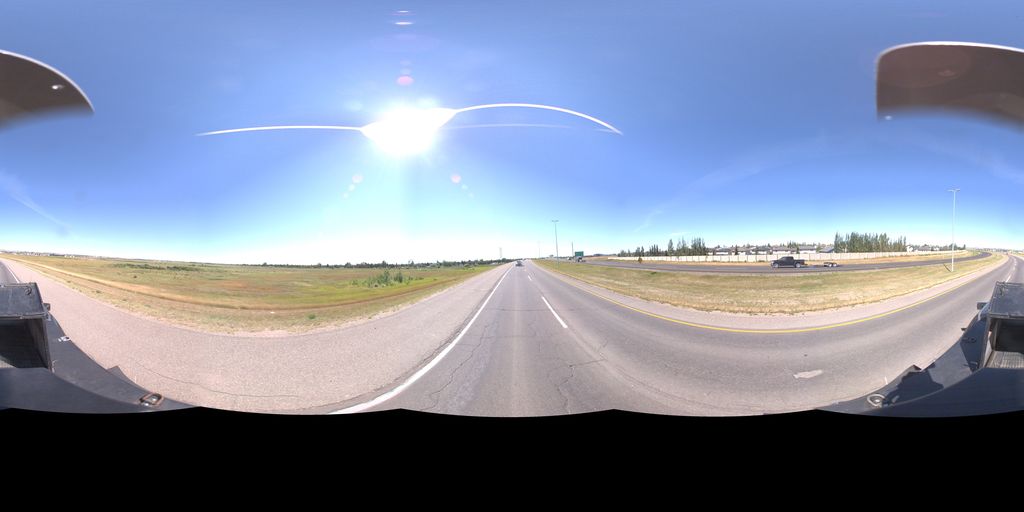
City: saskatoon